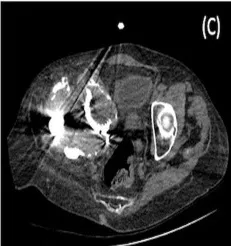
Significant displacement of the bowel, bladder, and uterus.
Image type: radiology (ct)